Question: I have two tables A and B. Table A has columns ID, Name and Value. Among other columns in table B, there is a column called IssueID. A.Value has values something like 'ForSymbol12345' and B.IssueID has values like '12345'. I am able to join these two tables on some ID columns in respective tables. However, I only want to select those rows where B.IssueID is present in A.Value value. In other words, B.IssueID is a substring of A.Value.
Can it be done in SQL? I tried using CONTAINS(string, 'value to search for') but apparently second parameter must be string and cannot be column name. I tried like
'''
CONTAINS(A.Value, B.IssueID)
'''
But it gives an error saying the second parameter is expected to be String, TEXT_LEX or Variable (a simplified example showing this below)

Can someone help me figure this out?
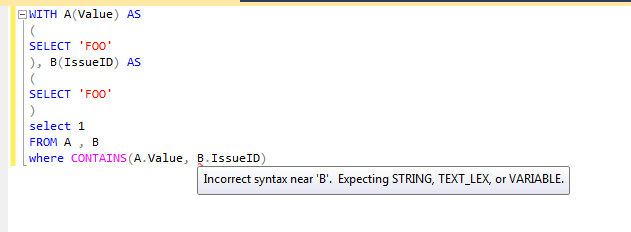
Answer: Use the 'LIKE' operator with a 'JOIN'.
'''
SELECT A.*, B.*
FROM A
INNER JOIN B
ON A.Value LIKE CONCAT('%', B.IssueID, '%')
'''